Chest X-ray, PA view. Patient: 33 years old, sex M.
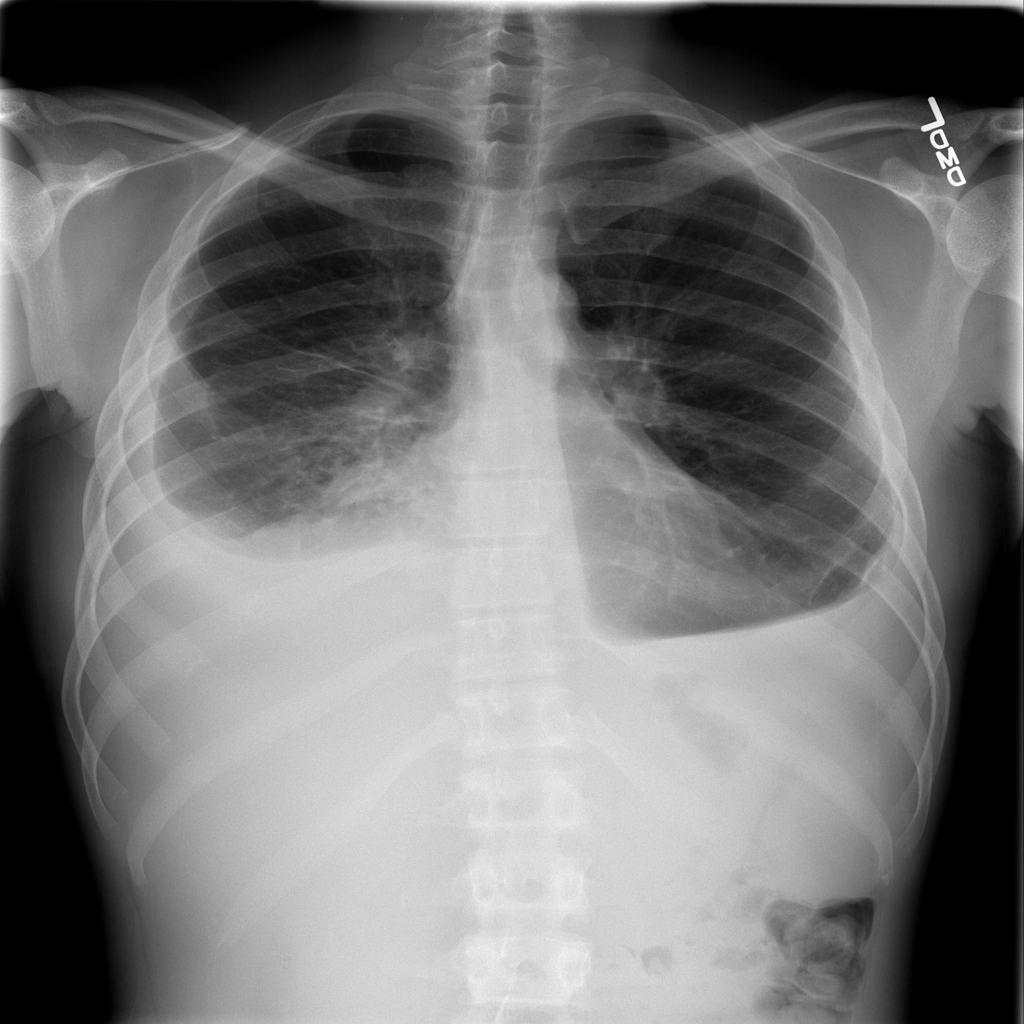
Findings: Effusion, Pleural_Thickening